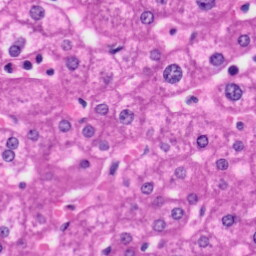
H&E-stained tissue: Liver